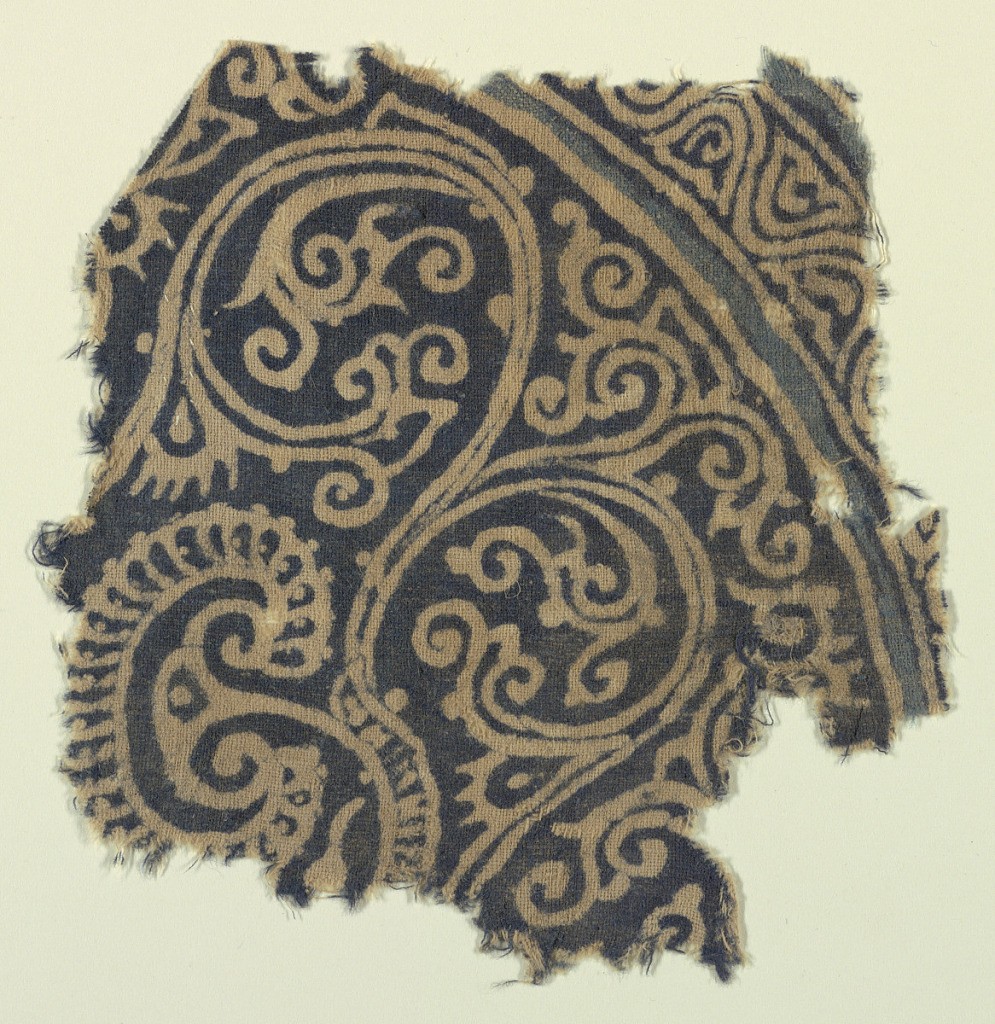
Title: Fragment
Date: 12th–13th century
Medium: cotton Technique: resist-printed on plain weave
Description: Unbleached cotton cloth resist-printed in two shades of blue.  Fragment of a motif, more or less circular, reserved in ground color.  Center: vine pattern curving inward to frame actively curved foliage ("raisins a appendice") and part of a palm leaf on fan-shaped leaf in profile.  Small segment of a curved border shows remains of bands in lighter blue.